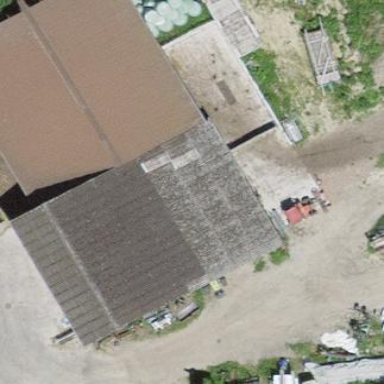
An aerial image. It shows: Shed.